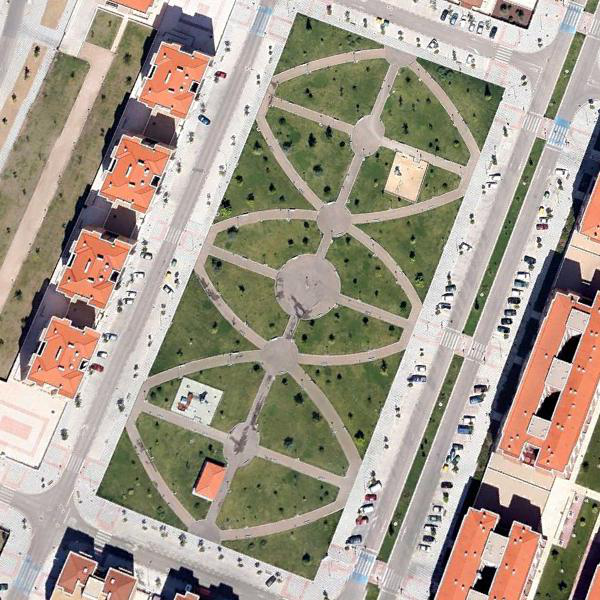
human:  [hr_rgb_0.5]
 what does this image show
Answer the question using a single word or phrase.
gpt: square